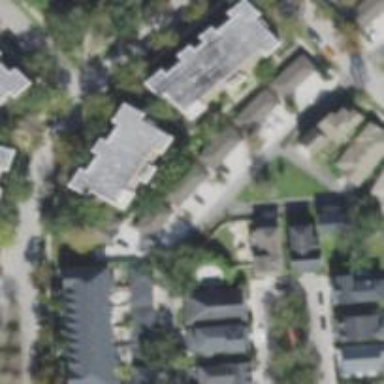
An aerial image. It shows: Alley with asphalt surface designated as service road.